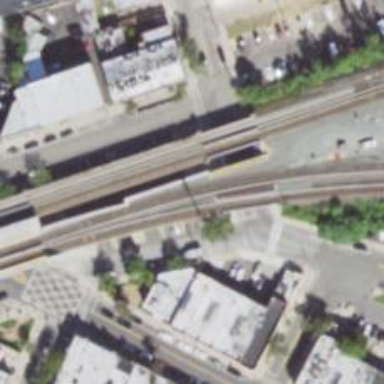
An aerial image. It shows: Electrified rail on viaduct.